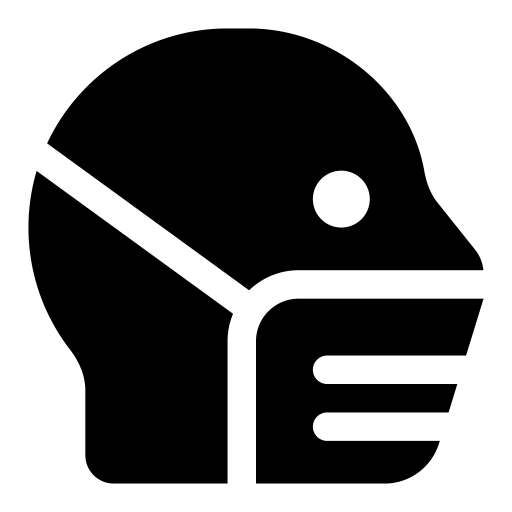
Tags: icon, FontAwesome, fa-icon, solid, head, side, mask